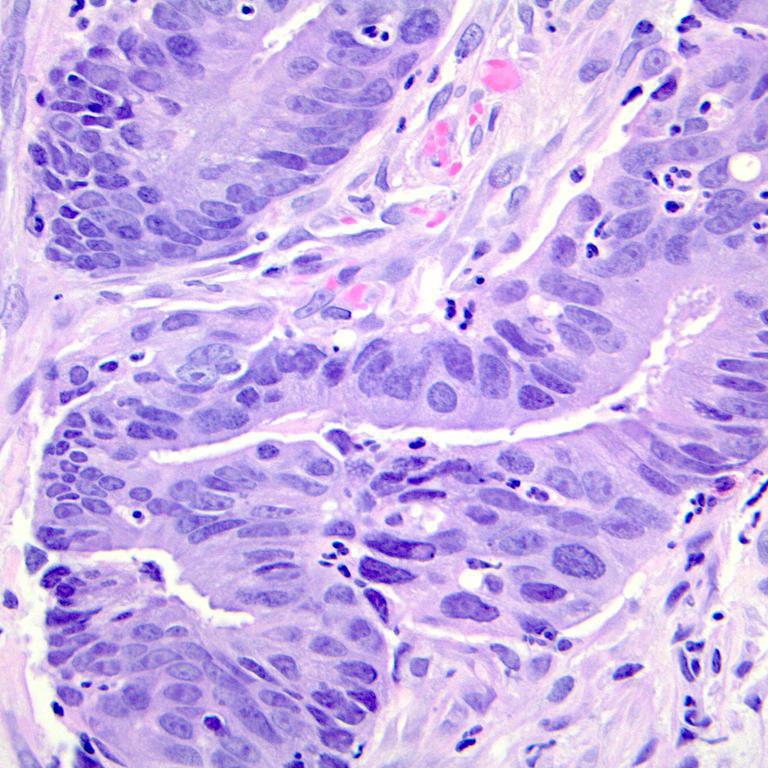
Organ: colon
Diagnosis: adenocarcinomas